Aerial crown-view tile of a tropical tree (Barro Colorado Island, Panama), acquired 20250414:
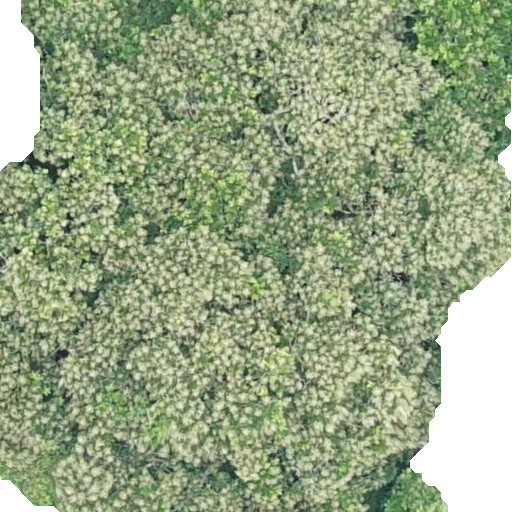
Species: Anacardium excelsum
GBIF accepted scientific name: Anacardium excelsum
Crown area: 609.279 m²